Aerial crown-view tile of a tropical tree (Barro Colorado Island, Panama), acquired 20240813:
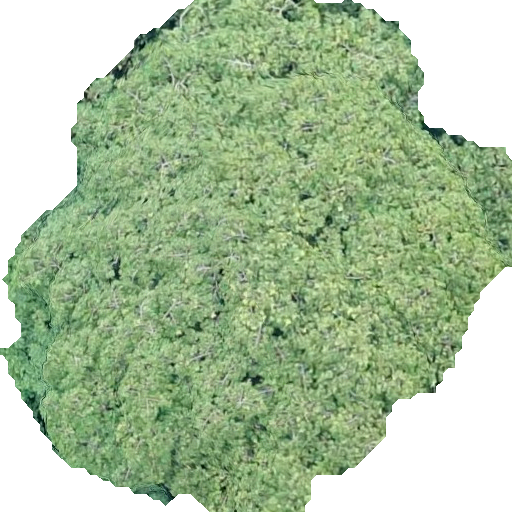
Species: Virola surinamensis
GBIF accepted scientific name: Virola surinamensis
Crown area: 294.531 m²